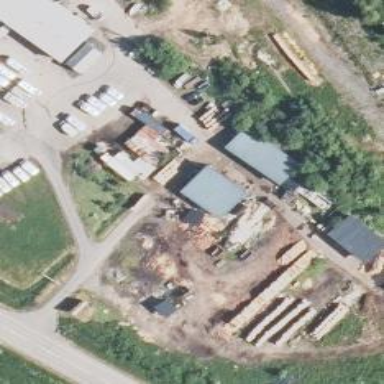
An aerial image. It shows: Sawmill in industrial setting.